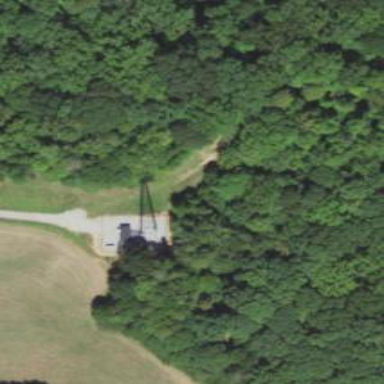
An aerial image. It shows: Communication mast tower.